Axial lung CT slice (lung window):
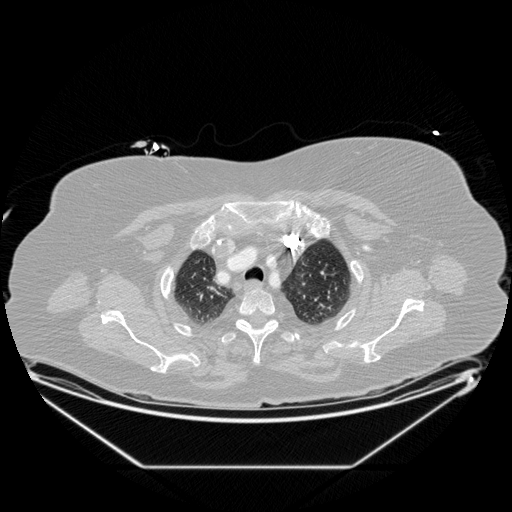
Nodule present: no